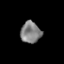
Tissue: lung
Cell type: Epithelial cells
Senescence score: 0.2265
Nuclear area (px): 428
Mean DAPI intensity: 128.243